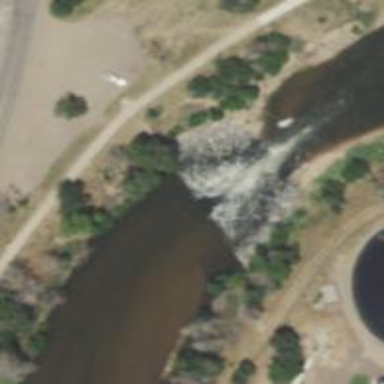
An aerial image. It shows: Weir in waterway.